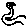
Label: zigzag